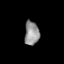
Tissue: lung
Cell type: Epithelial cells
Senescence score: 0.1737
Nuclear area (px): 340
Mean DAPI intensity: 147.453